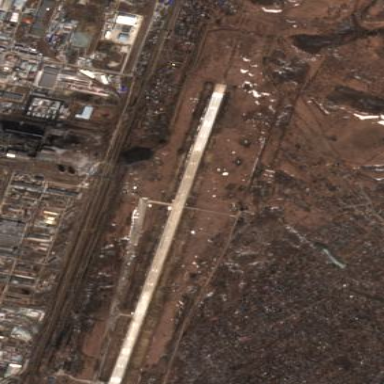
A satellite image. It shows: Concrete runway at the airport.